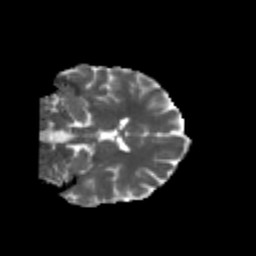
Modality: MD
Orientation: coronal
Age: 28
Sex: female
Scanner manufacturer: siemens
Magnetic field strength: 3 T
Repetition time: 3.5 s
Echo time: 0.113 s